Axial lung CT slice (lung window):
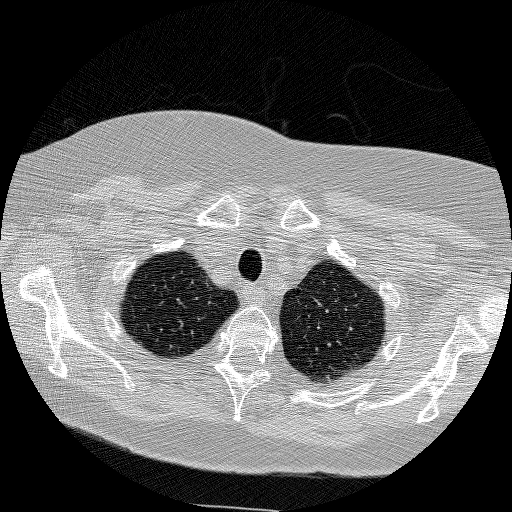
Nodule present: no